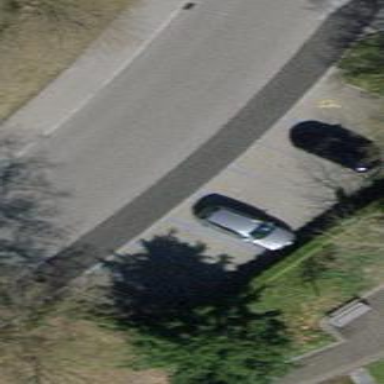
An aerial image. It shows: Parking area with surface.